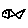
Label: fish